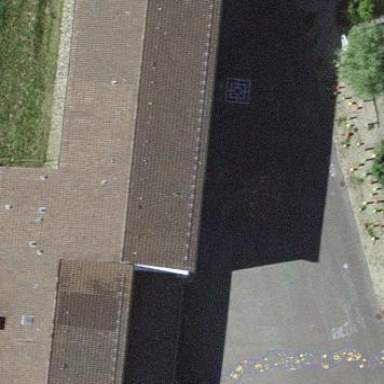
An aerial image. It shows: School building.